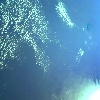
Label: water